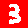
Digit: 3